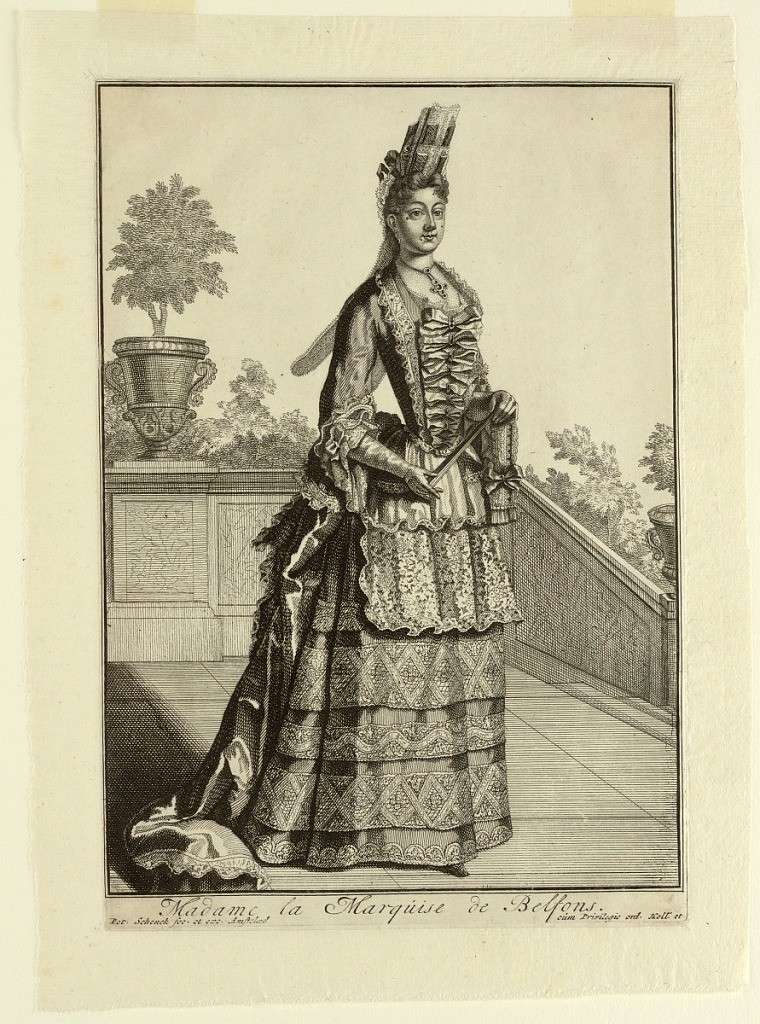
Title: Mme la Marquise de Belfons
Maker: Pieter Schenk, German, 1660-1711
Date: ca. 1700
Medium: Black ink on paper
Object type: Print
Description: Vertical rectangle. Full-length figure of a woman, standing, turned toward the right. She holds a fan. Section of terrace and staircase in background. Title below.